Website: bh-photo
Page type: customer-info-address
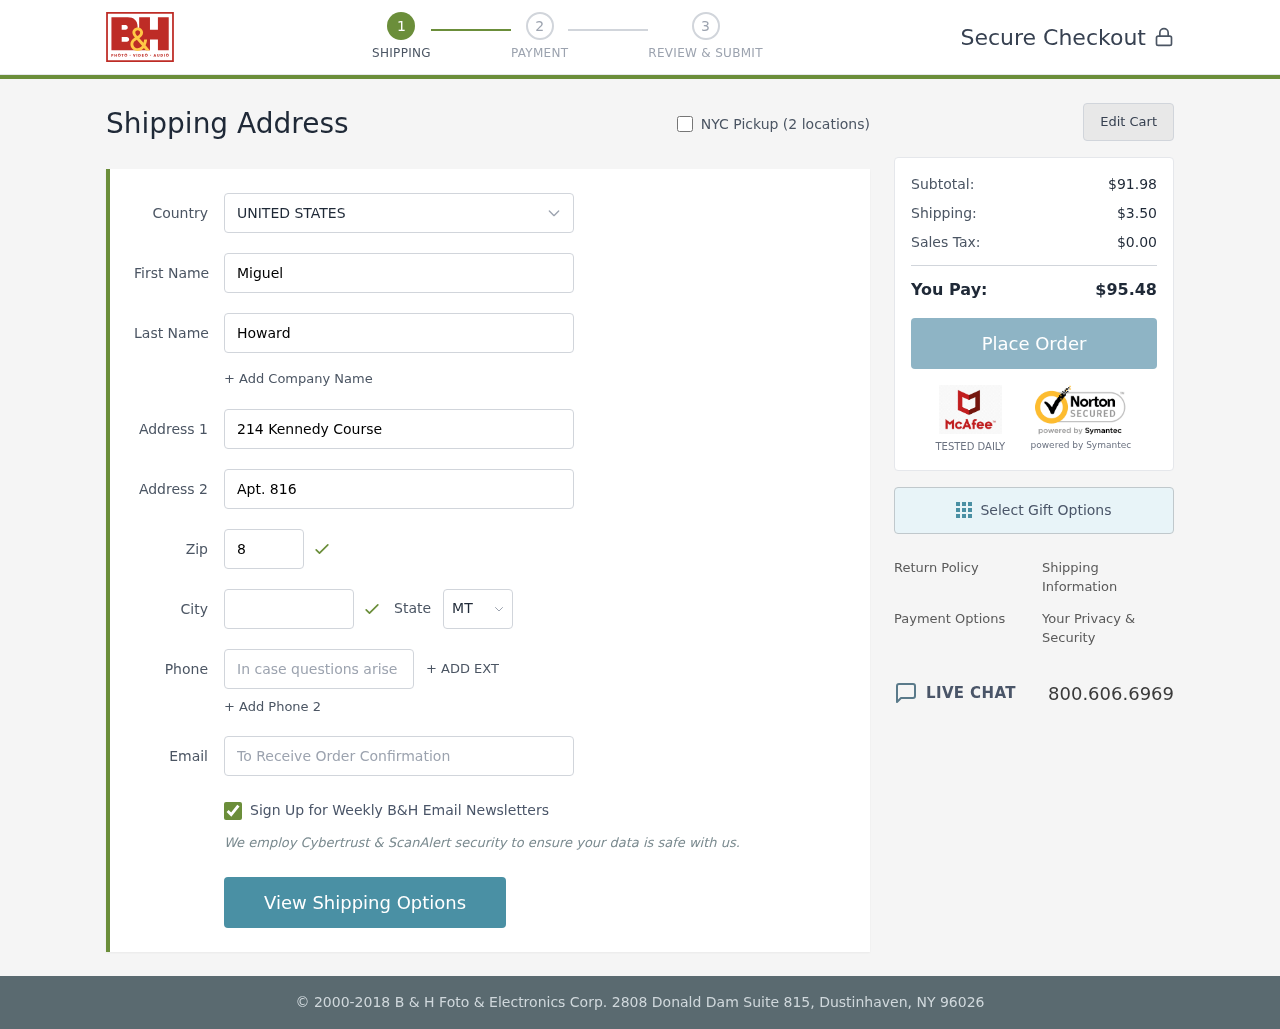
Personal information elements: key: PII_CITY
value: Patrickhaven
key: PII_COUNTRY
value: United States
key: PII_EMAIL
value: miguelhoward@hotmail.com
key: PII_FIRSTNAME
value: Miguel
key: PII_LASTNAME
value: Howard
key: PII_PHONE
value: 9377461215
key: PII_POSTCODE
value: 83544
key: PII_STATE_ABBR
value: MT
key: PII_STREET
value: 214 Kennedy Course
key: PII_STREET2
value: Apt. 816
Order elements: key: ORDER_SUBTOTAL
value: $91.98
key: ORDER_SHIPPING_COST
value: $3.50
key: ORDER_TAX
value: $0.00
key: ORDER_TOTAL
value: $95.48